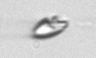
Label: Katodinium_or_Torodinium